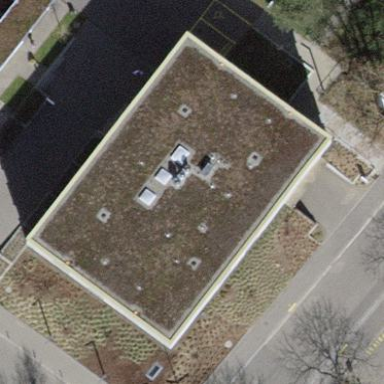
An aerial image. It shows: Hospital building.